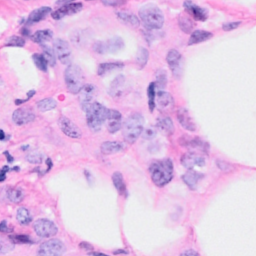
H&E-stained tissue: Breast